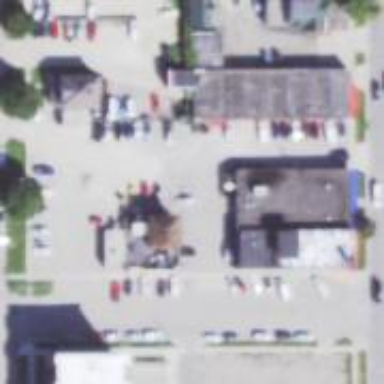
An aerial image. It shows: Parking area with surface.